Interaction volume radius: 10 \u00c5
Interaction volume height: 40 \u00c5
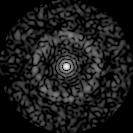
Disorder parameter: 0.8464